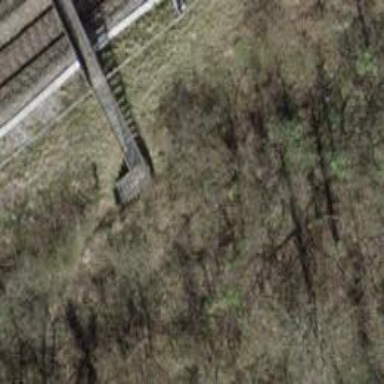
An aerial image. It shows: Bridge with steps crossing over.